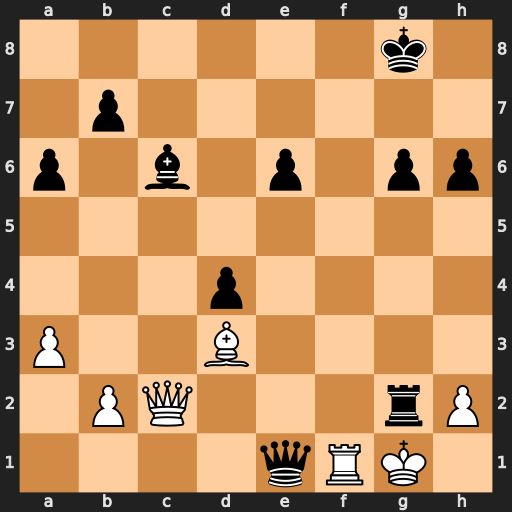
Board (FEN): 6k1/1p6/p1b1p1pp/8/3p4/P2B4/1PQ3rP/4qRK1
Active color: w
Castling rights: -
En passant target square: -
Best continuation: Qxg2 Qe3+ Qf2 Qg5+ Qg3